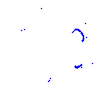
Particle: pion